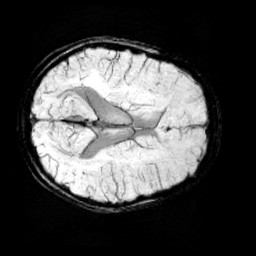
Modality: minIP
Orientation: axial
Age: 11
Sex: female
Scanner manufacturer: siemens
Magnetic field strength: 3 T
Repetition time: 0.027 s
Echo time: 0.02 s